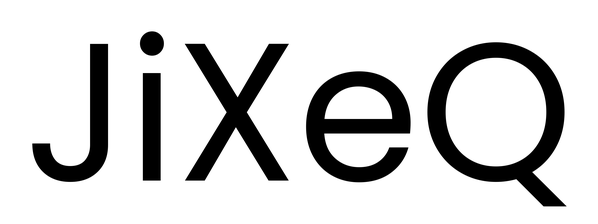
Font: Poppins-Regular